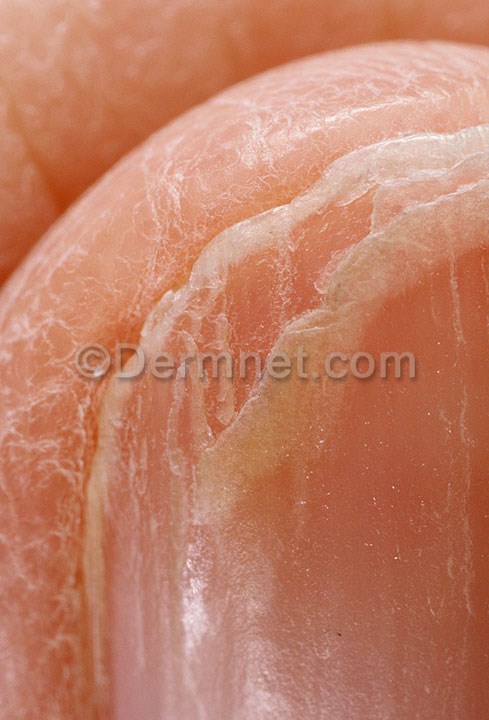
Disease: Nail Fungus and other Nail Disease